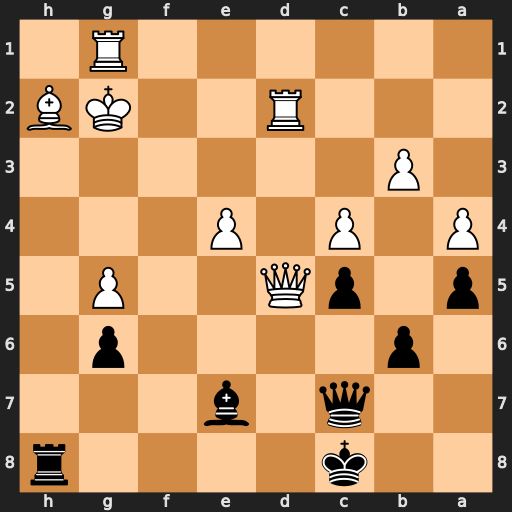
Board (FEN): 2k4r/2q1b3/1p4p1/p1pQ2P1/P1P1P3/1P6/3R2KB/6R1
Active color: b
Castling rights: -
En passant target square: -
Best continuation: Qxh2+ Kf1 Rf8+ Qf5+ Rxf5+